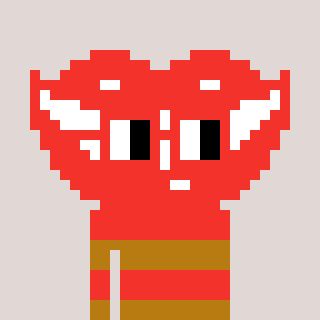
a pixel art character with square red glasses, a smile-shaped head and a gold-colored body on a warm background